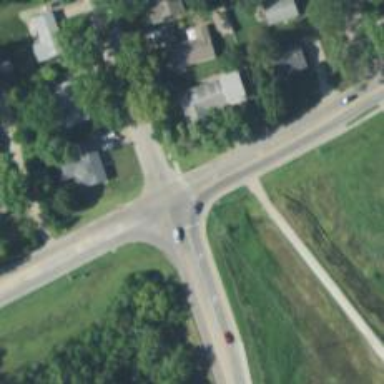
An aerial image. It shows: Tertiary road with separate sidewalks.